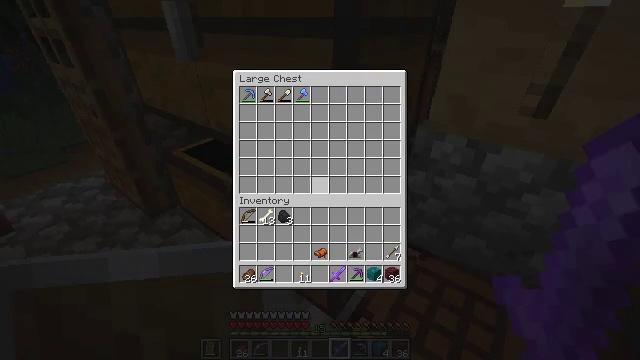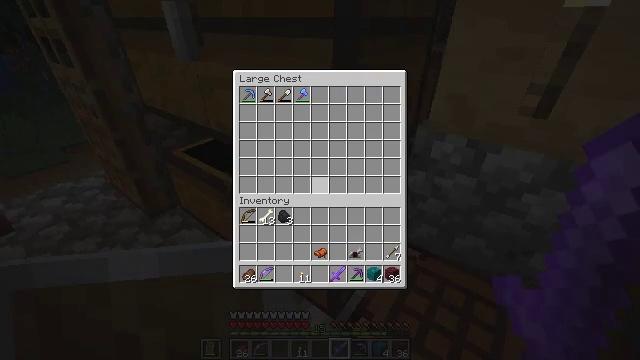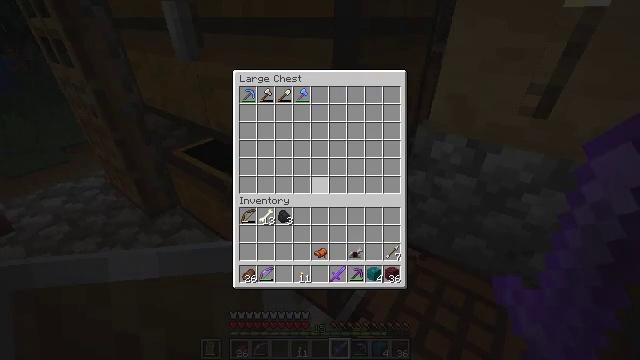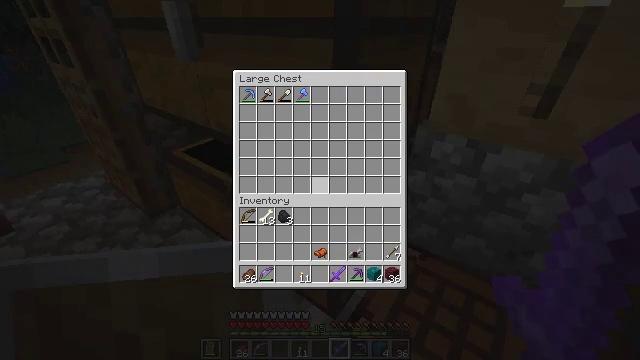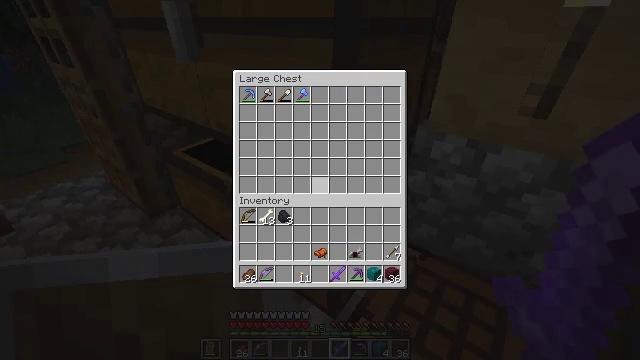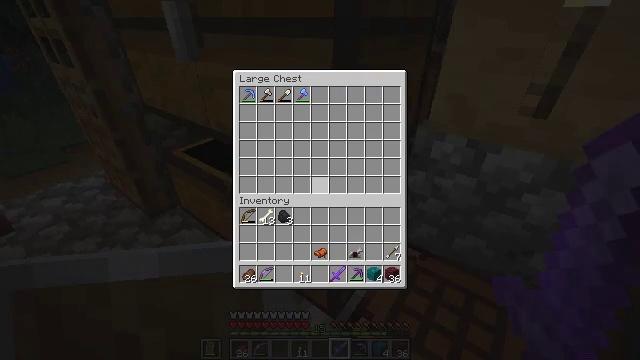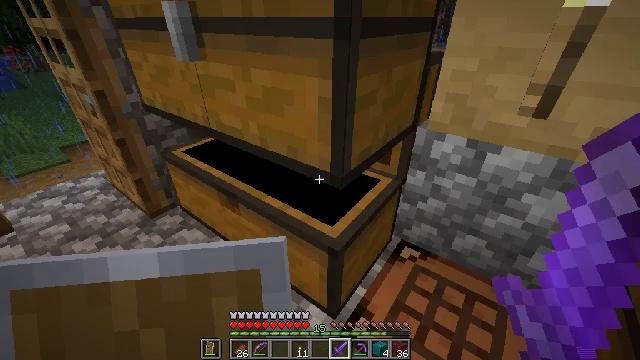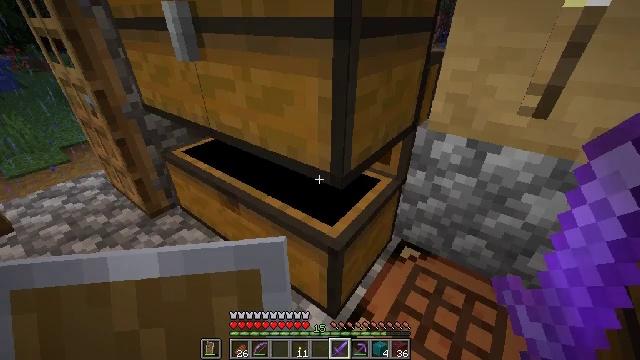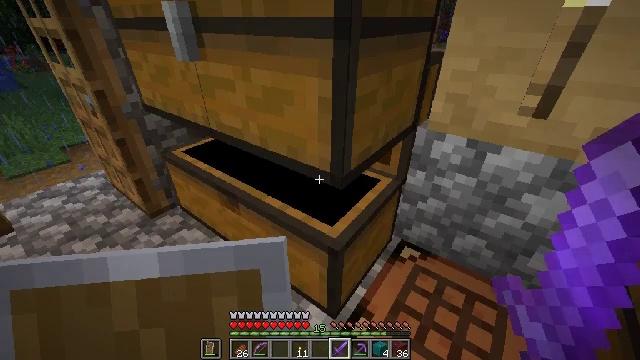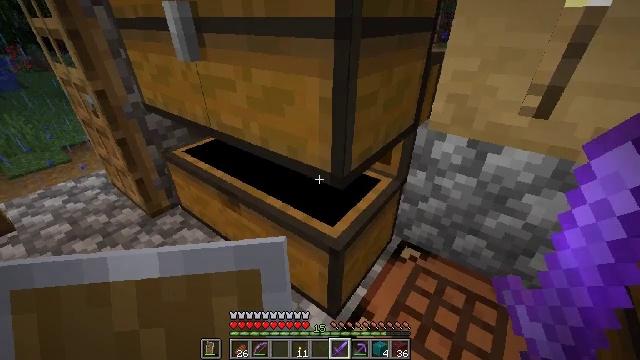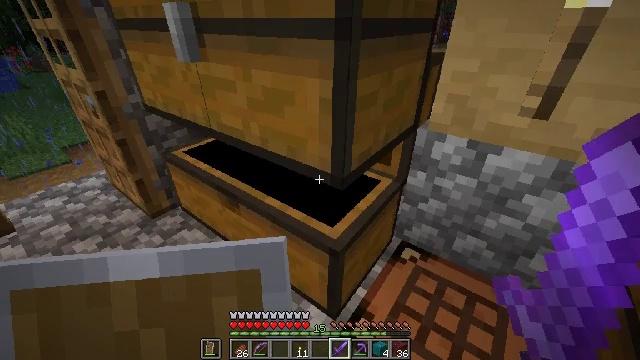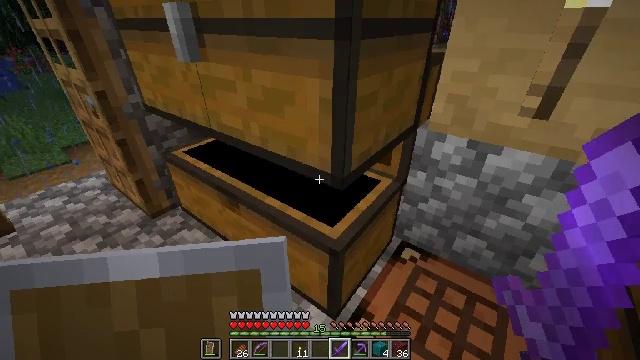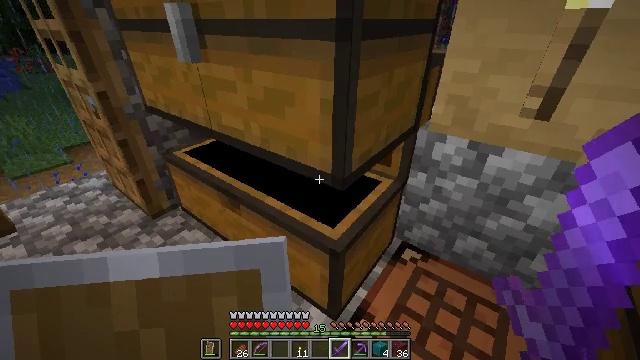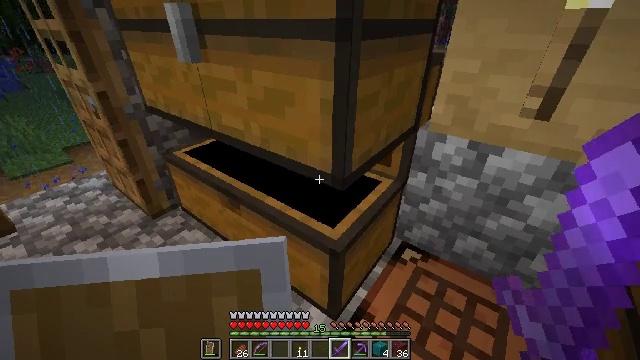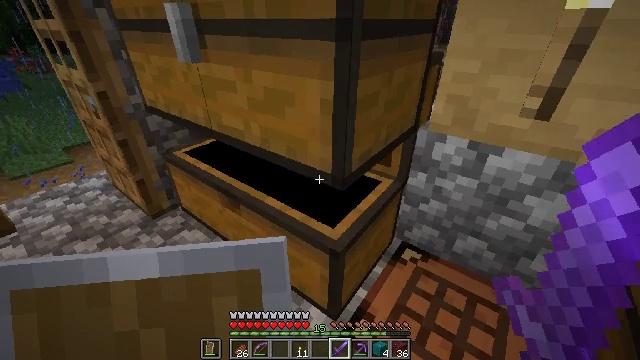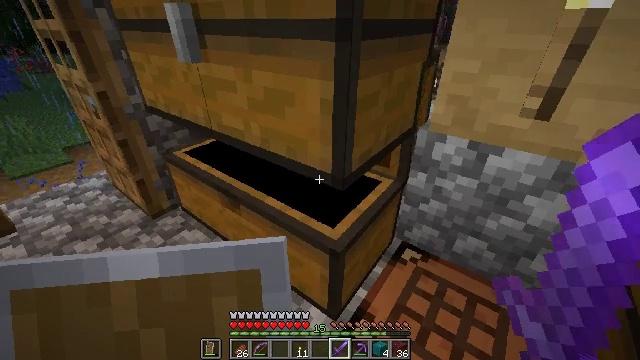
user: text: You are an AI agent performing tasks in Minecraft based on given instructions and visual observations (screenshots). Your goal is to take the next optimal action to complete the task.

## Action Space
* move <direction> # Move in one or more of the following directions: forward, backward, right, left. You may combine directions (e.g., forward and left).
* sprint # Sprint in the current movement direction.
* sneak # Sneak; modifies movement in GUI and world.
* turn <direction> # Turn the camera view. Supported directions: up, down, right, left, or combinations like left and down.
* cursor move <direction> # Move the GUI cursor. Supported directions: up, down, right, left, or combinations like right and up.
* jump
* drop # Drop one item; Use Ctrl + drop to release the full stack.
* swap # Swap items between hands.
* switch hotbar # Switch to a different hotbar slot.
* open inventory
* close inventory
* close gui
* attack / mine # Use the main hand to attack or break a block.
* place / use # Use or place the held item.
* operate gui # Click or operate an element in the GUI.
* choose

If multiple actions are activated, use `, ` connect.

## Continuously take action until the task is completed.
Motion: motion action
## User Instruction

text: Combine blaze powder and ender pearl to create an ender eye.
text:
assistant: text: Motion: no_op
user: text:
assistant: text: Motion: no_op
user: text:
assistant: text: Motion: no_op
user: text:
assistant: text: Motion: no_op
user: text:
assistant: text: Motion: no_op
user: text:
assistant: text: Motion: close inventory
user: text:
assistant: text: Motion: close inventory
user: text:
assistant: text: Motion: close inventory
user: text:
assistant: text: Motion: no_op
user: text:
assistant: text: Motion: no_op
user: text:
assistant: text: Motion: no_op
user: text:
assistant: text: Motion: no_op
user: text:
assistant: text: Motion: no_op
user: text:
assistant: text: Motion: no_op
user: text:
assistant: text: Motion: no_op
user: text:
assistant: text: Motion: turn left and down
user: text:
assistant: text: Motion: turn left and down
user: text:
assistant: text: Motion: turn left and down, use / place
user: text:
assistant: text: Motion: use / place
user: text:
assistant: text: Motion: use / place
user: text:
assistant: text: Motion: no_op
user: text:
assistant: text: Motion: no_op
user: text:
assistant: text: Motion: no_op
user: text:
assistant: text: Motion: no_op
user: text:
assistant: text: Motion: no_op
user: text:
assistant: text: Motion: no_op
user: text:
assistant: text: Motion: no_op
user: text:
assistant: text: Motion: no_op
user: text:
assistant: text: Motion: no_op
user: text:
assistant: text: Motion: no_op